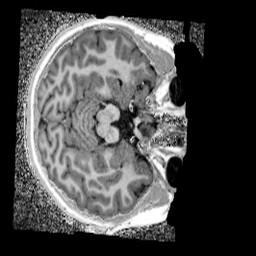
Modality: UNIT1_denoised
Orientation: axial
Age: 11
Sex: female
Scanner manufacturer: siemens
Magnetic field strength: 3 T
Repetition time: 4 s
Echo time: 0.00299 s